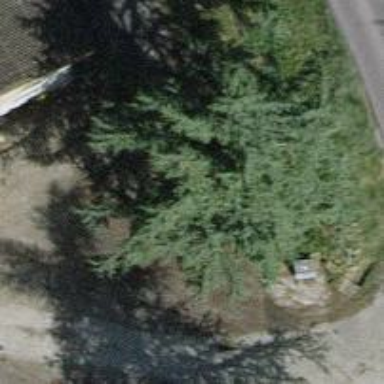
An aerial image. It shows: Needle-leaved tree in natural setting.